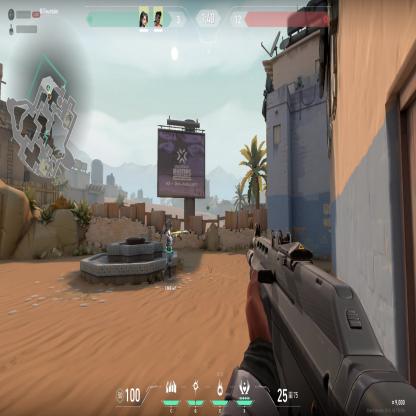
Label: teammate